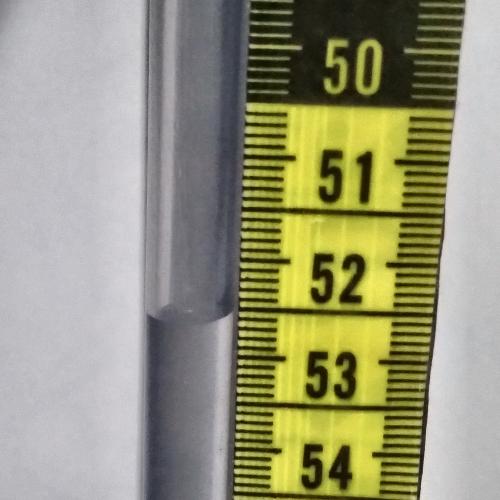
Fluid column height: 52.6 cm